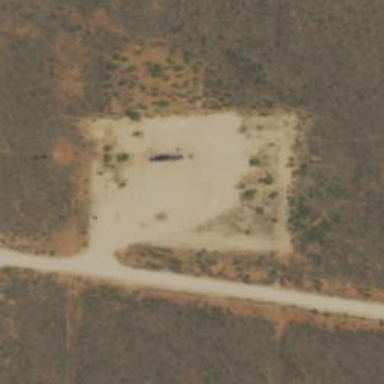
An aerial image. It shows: Petroleum well.